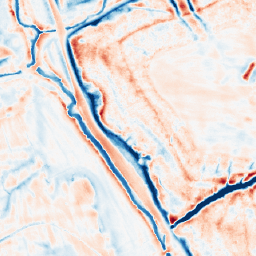
Category: edge_preserving
Decomposition family: bilateral
Decomposition parameters: d: 21
sigma_color: 50
sigma_space: 50
Upsampling method: nearest
Upsampling parameters: scale: 2
Upsampling scale: 2